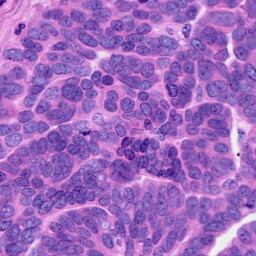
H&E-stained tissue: Ovarian